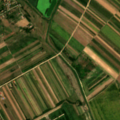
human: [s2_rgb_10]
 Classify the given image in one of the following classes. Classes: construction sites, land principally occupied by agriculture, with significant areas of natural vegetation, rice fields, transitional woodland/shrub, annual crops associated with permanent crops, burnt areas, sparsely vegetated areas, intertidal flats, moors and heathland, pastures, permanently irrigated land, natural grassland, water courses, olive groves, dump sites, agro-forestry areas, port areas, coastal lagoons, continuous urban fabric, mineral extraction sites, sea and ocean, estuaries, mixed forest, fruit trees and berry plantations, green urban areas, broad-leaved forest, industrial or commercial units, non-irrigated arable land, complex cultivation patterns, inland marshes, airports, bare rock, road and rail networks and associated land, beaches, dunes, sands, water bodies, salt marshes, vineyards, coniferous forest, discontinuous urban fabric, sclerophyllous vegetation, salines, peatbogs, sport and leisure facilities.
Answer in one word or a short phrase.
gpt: discontinuous urban fabric, non-irrigated arable land, complex cultivation patterns, water bodies